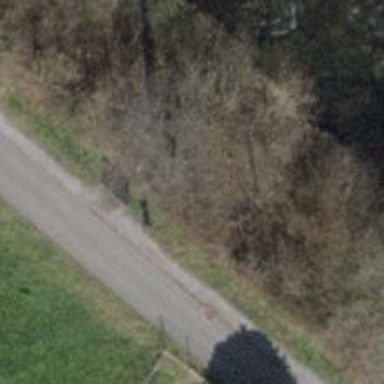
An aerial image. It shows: Brown bench in the vicinity.